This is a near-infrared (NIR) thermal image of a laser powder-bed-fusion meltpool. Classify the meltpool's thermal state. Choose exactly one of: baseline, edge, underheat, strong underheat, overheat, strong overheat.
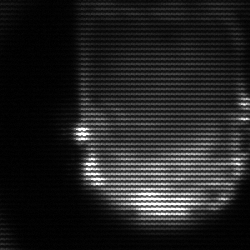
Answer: baseline